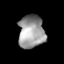
Tissue: prostate
Cell type: Fibroblasts
Senescence score: 0.8349
Nuclear area (px): 842
Mean DAPI intensity: 153.538